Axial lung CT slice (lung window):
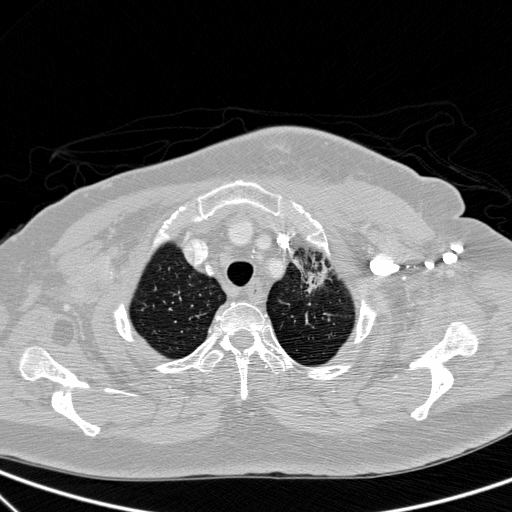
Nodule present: no